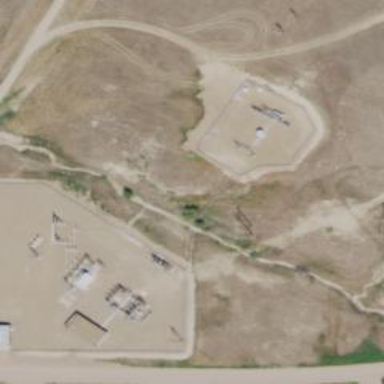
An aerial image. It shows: Substation surrounded by fence.